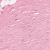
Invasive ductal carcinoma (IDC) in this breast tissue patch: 0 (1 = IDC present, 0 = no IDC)